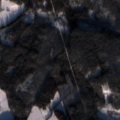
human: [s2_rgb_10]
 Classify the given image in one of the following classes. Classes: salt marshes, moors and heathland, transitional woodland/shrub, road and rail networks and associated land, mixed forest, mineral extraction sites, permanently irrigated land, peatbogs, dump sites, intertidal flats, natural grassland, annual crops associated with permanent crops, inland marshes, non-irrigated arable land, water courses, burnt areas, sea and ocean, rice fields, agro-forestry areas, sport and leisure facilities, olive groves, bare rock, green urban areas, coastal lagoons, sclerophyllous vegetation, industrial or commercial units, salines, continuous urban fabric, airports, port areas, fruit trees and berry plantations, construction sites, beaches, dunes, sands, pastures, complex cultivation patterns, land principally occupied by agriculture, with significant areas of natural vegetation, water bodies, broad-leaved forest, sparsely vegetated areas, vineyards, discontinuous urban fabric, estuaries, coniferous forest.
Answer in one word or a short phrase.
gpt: land principally occupied by agriculture, with significant areas of natural vegetation, coniferous forest